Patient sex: M
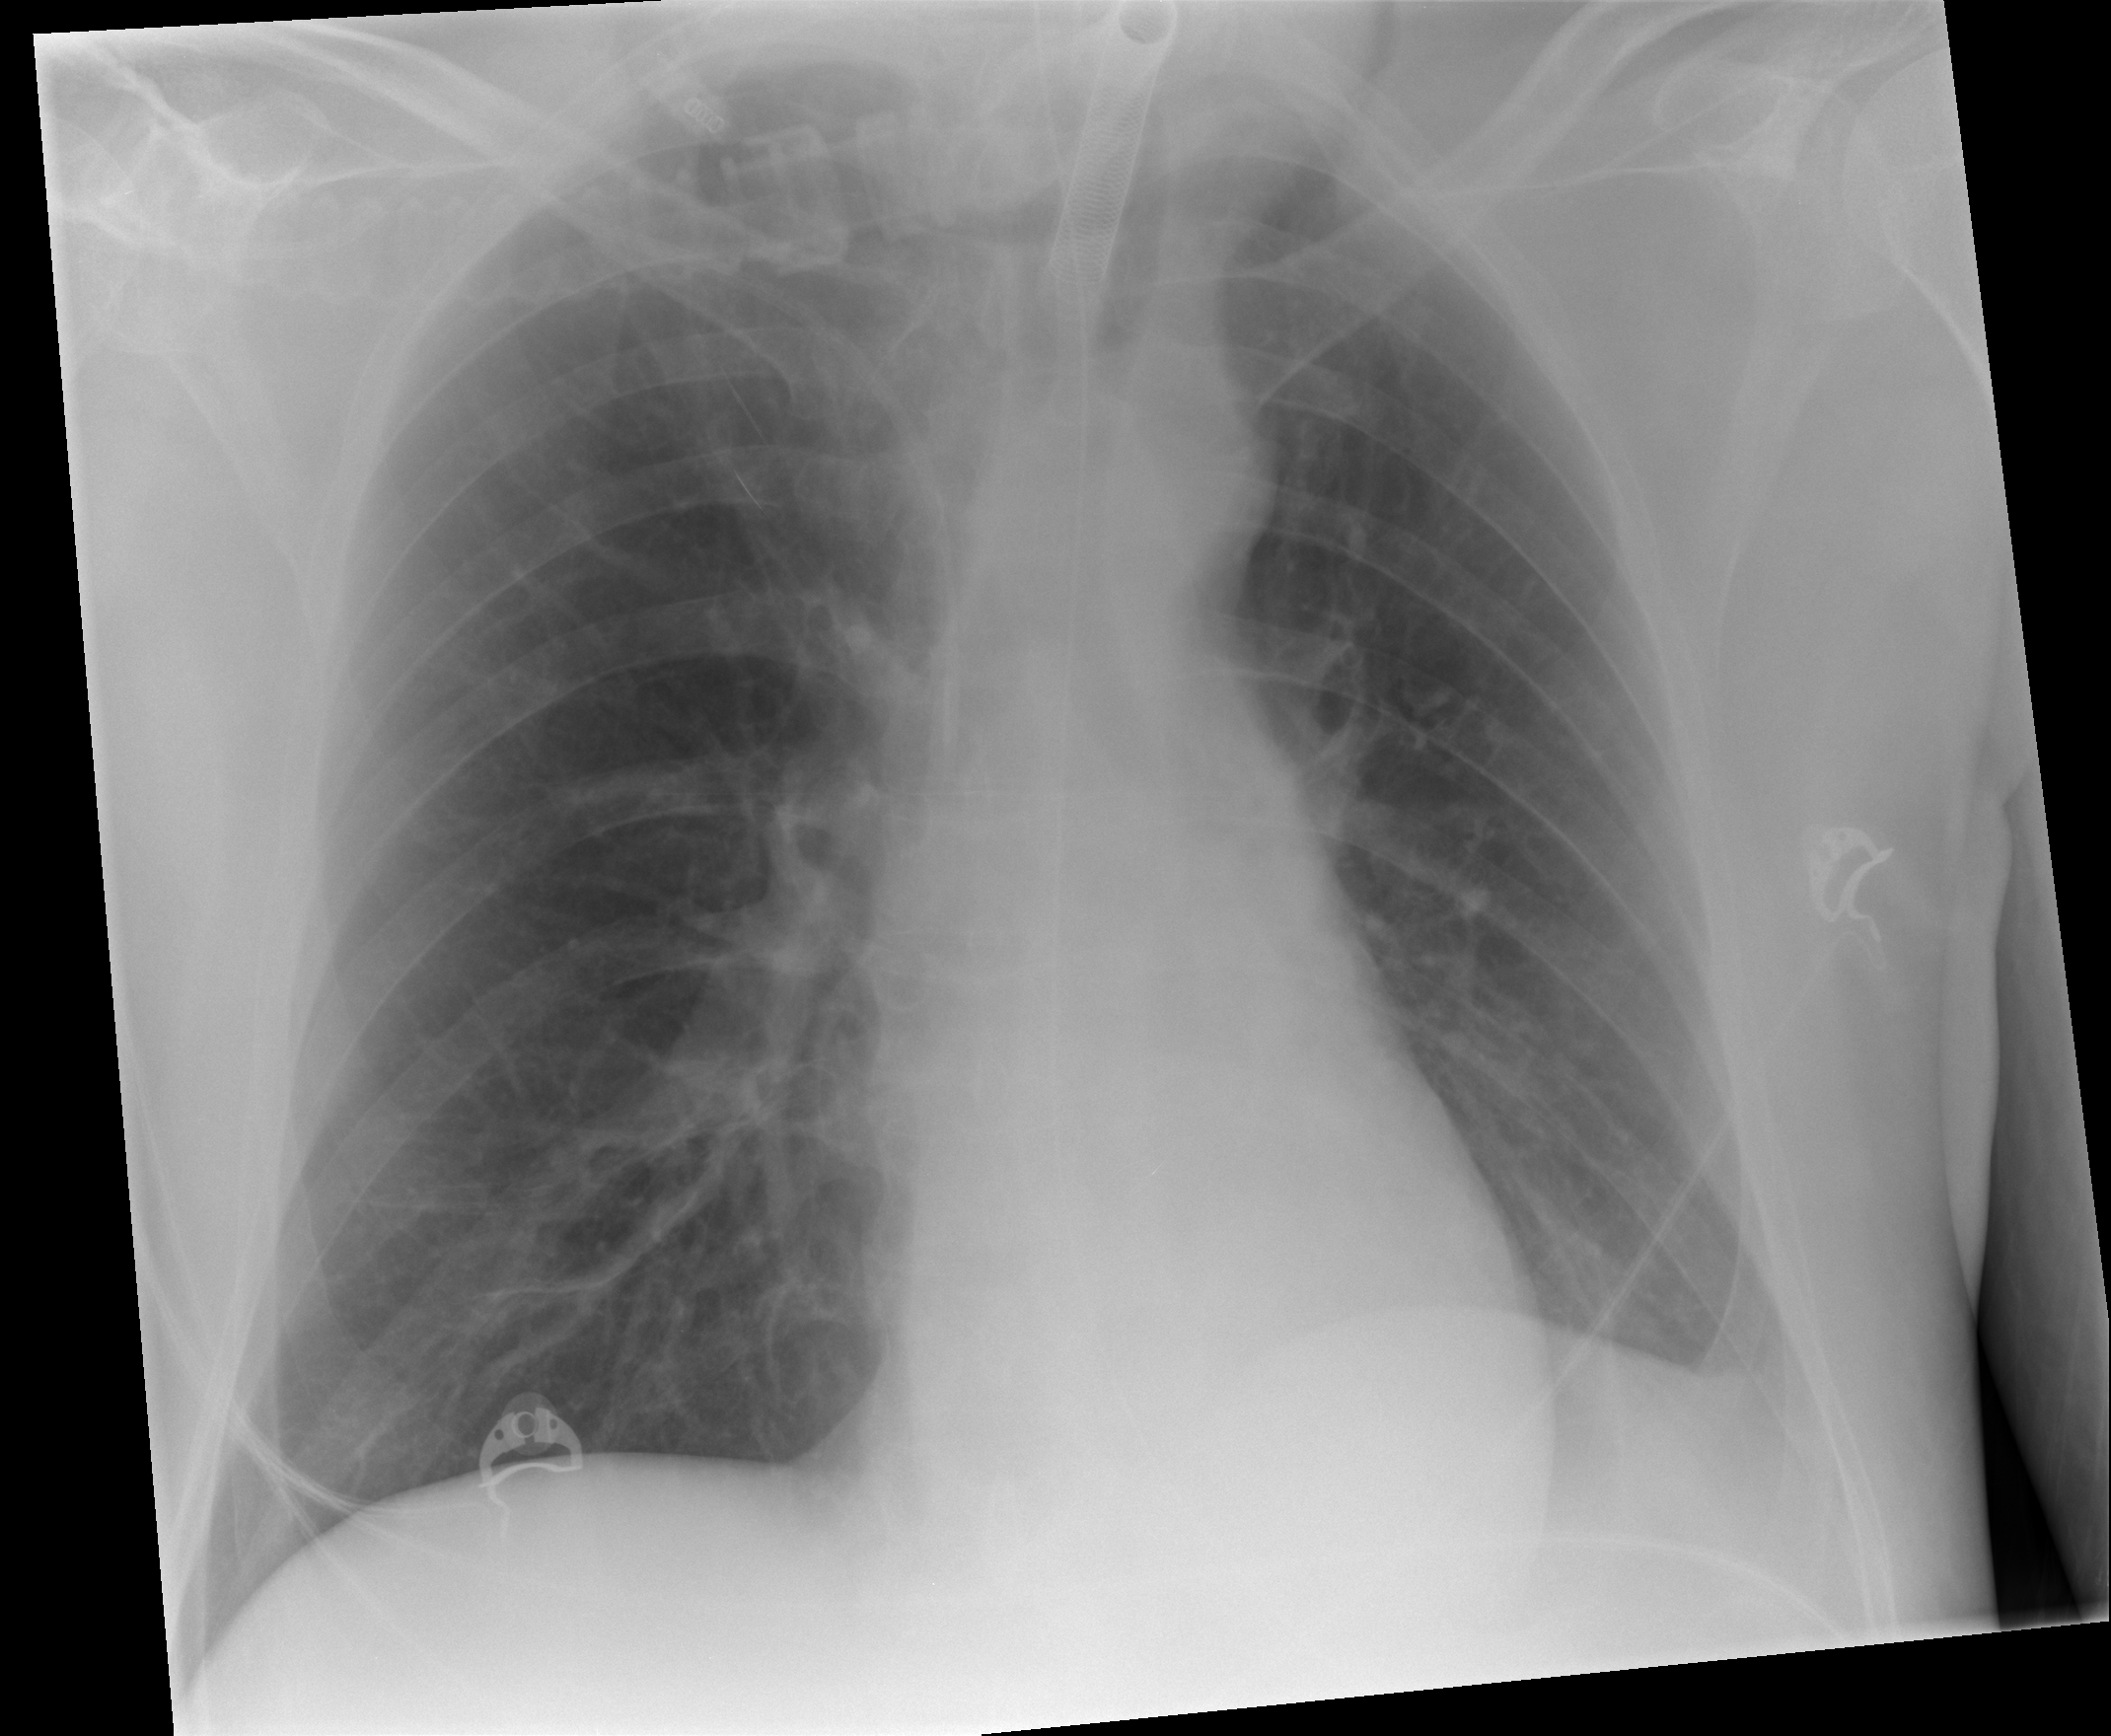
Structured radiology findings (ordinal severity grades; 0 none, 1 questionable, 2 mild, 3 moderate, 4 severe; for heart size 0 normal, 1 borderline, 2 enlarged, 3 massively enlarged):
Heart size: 0
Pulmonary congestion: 0
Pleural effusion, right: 0
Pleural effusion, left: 2
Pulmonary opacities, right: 0
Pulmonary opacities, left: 0
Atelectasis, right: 0
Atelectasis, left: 2